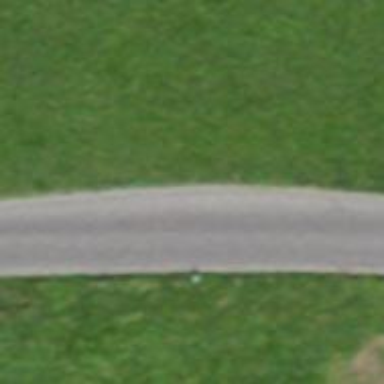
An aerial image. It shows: Passing place on the road.